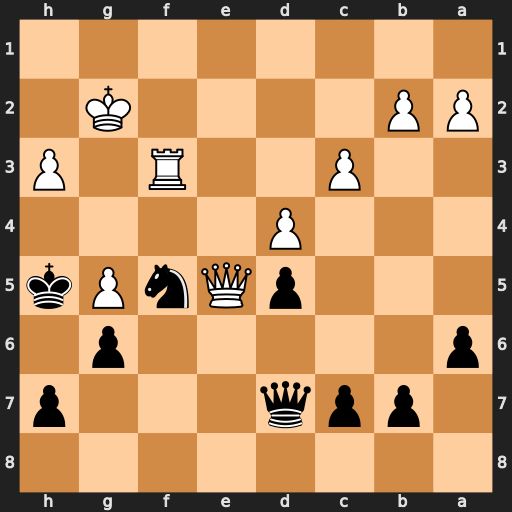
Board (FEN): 8/1ppq3p/p5p1/3pQnPk/3P4/2P2R1P/PP4K1/8
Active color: b
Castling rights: -
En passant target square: -
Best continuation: Nh4+ Kg3 Nxf3 Qf4 Qf5 Kxf3 Qxh3+